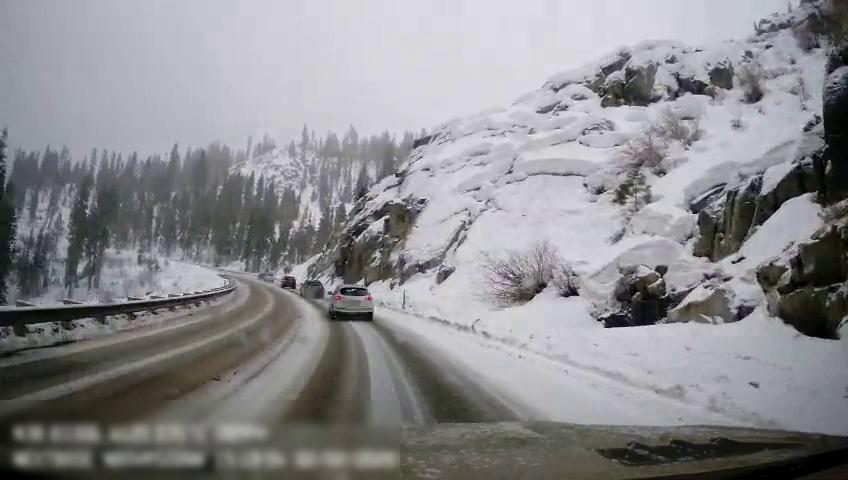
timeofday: Day
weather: Snowy
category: Drivable Space
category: Vehicles | SUV
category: Vehicles | Car
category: Vehicles | Car
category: Vehicles | SUV